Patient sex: F
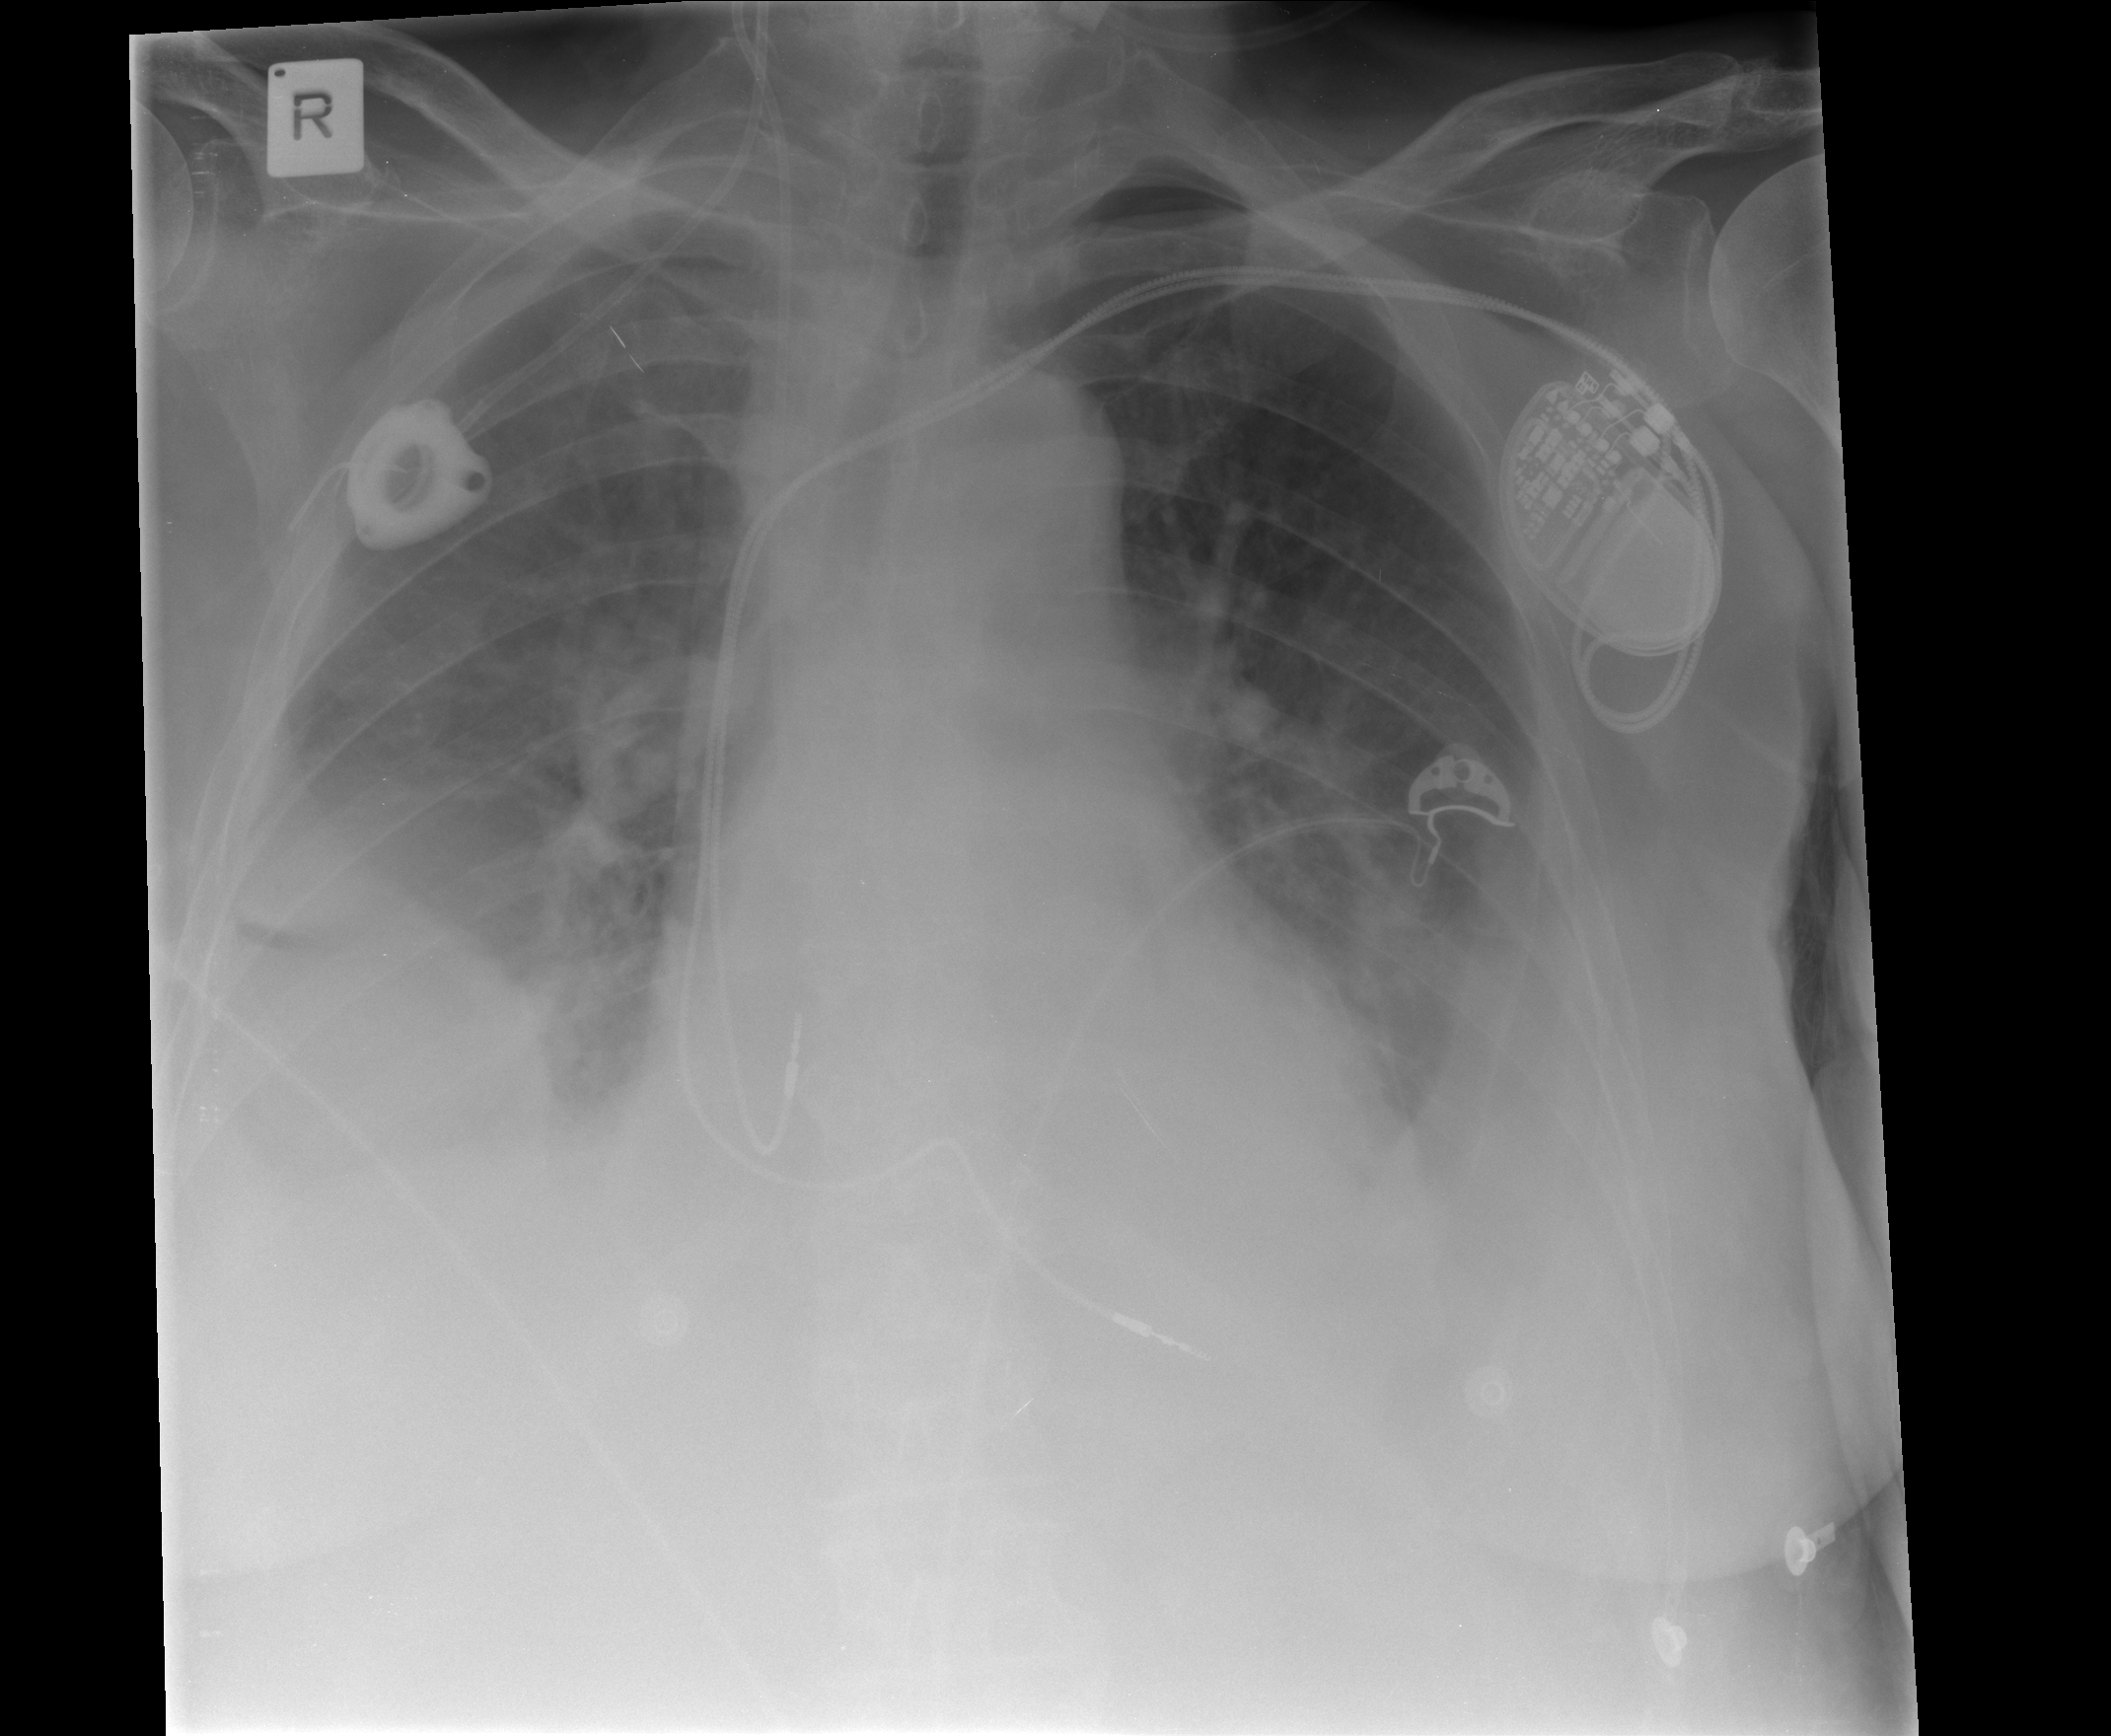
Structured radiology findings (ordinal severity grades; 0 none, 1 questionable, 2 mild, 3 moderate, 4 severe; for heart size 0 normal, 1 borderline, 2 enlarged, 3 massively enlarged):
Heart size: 0
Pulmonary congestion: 2
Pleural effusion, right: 2
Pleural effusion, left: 2
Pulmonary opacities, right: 2
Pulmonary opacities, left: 2
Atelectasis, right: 3
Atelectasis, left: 3